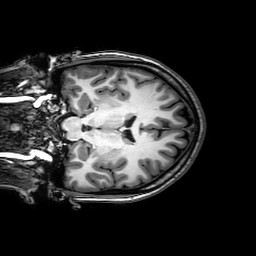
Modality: T1w
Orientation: coronal
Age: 24
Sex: female
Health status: healthy
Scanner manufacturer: philips
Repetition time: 0.008198 s
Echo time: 0.00377 s